Interaction volume radius: 10 \u00c5
Interaction volume height: 20 \u00c5
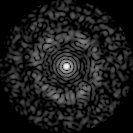
Disorder parameter: 0.7961